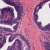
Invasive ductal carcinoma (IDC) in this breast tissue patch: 0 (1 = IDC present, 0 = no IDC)